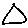
Label: triangle